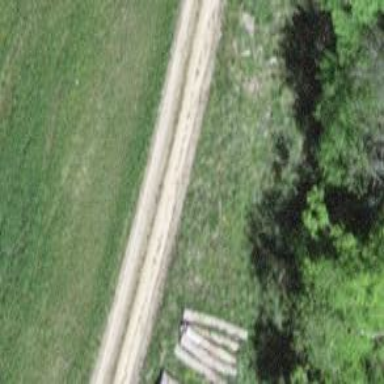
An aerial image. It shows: Track with compacted grade2 surface.